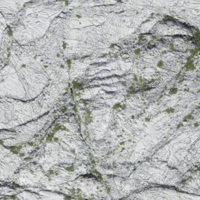
EUNIS habitat code: 48
Species observed at this site:
Adenostyles alpina
Euphorbia cyparissias